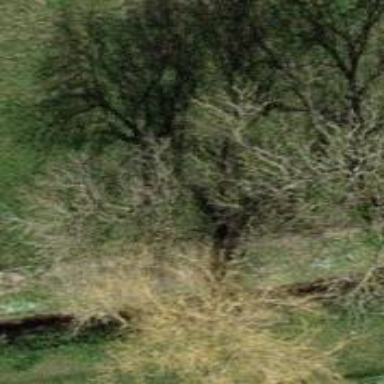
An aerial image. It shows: Single tag "natural: tree."